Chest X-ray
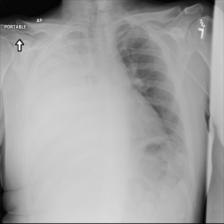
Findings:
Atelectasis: negative
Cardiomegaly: negative
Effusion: negative
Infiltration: negative
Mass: negative
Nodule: negative
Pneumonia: negative
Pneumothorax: negative
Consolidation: negative
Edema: negative
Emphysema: negative
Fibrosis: negative
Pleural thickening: negative
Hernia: negative